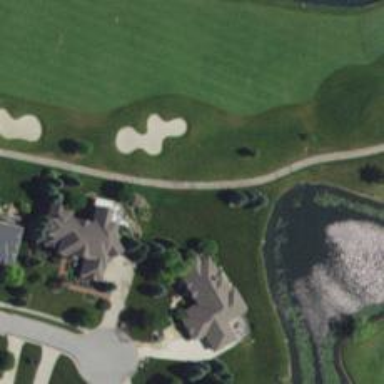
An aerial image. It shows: Pathway for golfing.